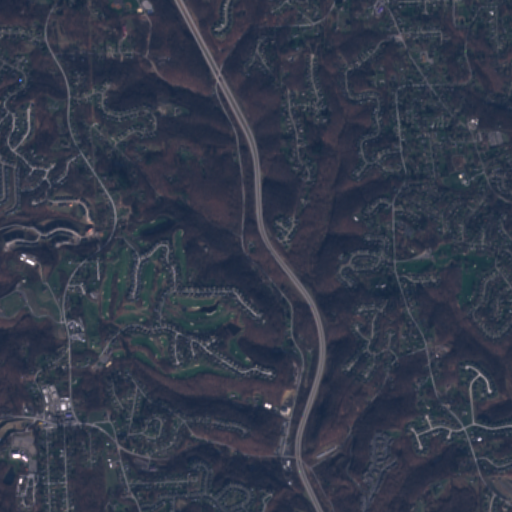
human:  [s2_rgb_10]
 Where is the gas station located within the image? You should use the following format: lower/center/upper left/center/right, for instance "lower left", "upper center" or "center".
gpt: The gas station is located in the lower left of the image.
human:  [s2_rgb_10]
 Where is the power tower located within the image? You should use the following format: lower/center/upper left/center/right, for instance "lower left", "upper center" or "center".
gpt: The power tower is located in the left of the image.
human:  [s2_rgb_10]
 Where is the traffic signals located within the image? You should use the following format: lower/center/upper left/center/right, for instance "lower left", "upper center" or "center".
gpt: The traffic signals is located in the lower left of the image.
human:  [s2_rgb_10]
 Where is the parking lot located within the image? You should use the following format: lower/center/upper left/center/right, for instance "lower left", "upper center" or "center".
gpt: There is no parking lot in the image.